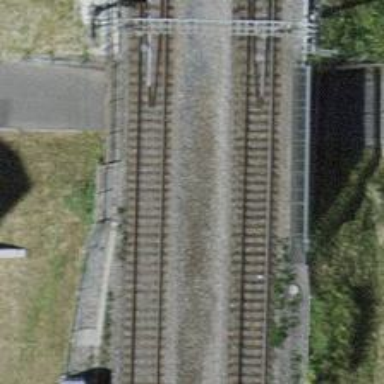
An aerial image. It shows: Single-track railway bridge with electrified contact line.